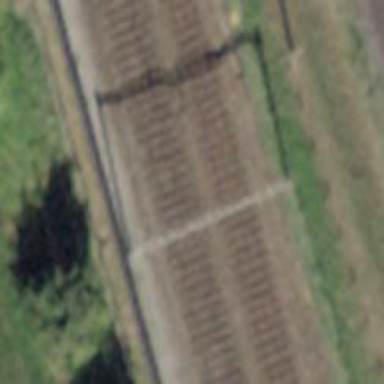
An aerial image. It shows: Single railway track with electrified contact line.